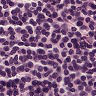
Metastatic tissue present: no